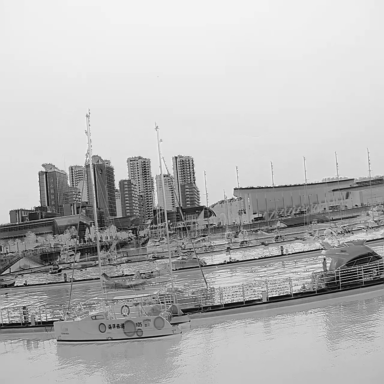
There are eight sailboats in the infrared image.